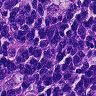
Metastatic tissue present: no